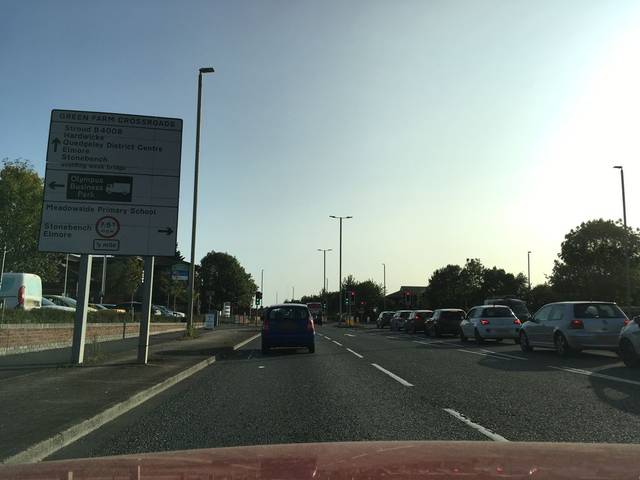
Region: United Kingdom
Coordinates: 51.834, -2.275